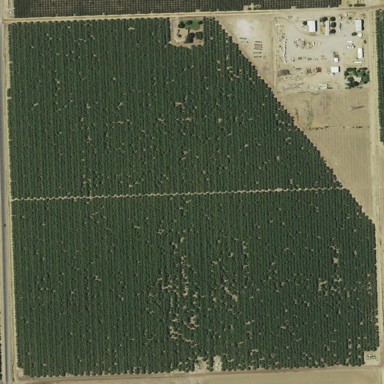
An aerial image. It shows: Orchard filled with almond trees.